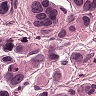
Metastatic tissue present: yes